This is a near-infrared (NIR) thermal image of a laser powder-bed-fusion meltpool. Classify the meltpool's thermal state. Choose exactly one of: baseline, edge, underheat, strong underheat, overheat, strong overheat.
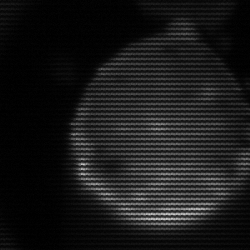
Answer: edge